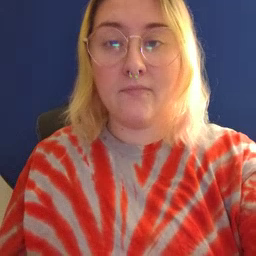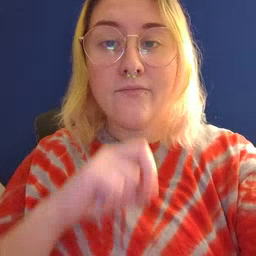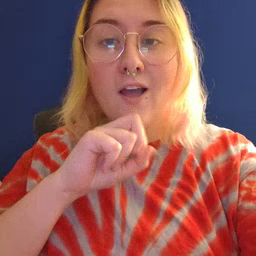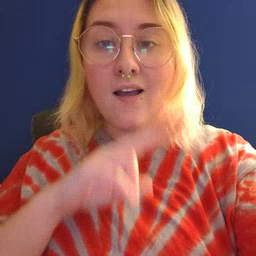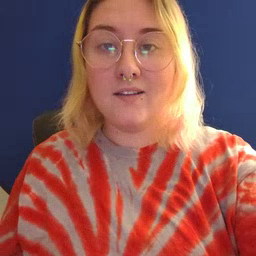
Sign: frog